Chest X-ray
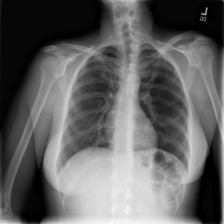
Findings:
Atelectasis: negative
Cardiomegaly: negative
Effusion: negative
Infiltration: positive
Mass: negative
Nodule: negative
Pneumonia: negative
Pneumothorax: negative
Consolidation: negative
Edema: negative
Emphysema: negative
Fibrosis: negative
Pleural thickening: negative
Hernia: negative